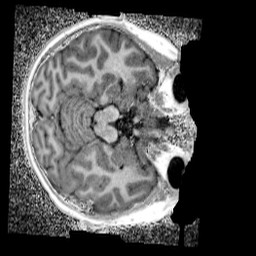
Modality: UNIT1_denoised
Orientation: axial
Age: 10
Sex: male
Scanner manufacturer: siemens
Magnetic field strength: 3 T
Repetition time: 4 s
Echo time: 0.00299 s